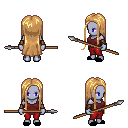
a pixel art fantasy rpg character, female body template, dark elf, purple skin, maroon pirate shirt, red pants, light blonde extra-long hairstyle, cloth bracers, black slippers, spear, four views (front, back, left, right), 2x2 character sprite sheet, small pixel art, hard edges, no anti-aliasing